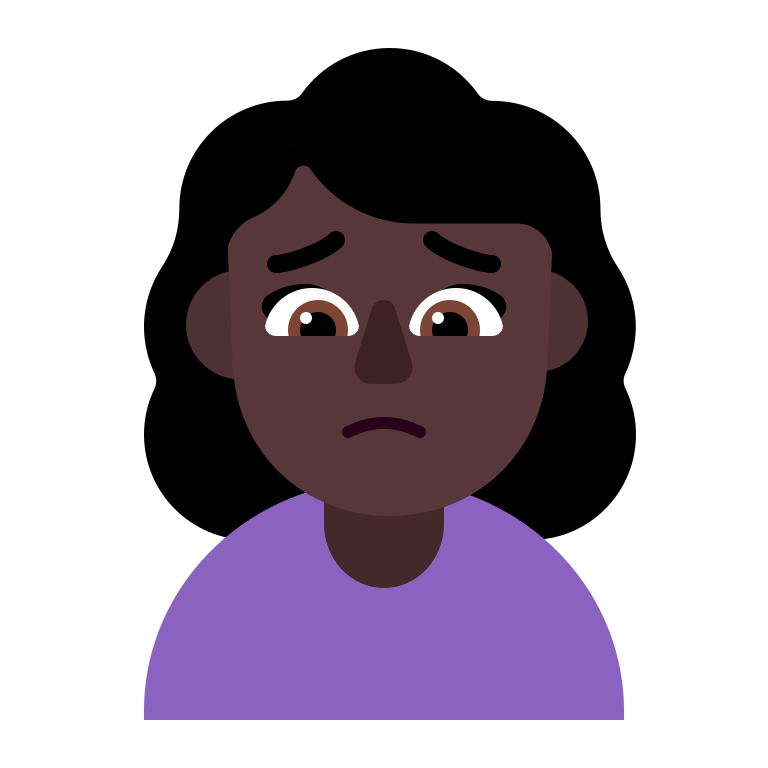
woman frowning flat dark